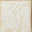
Piece: xx